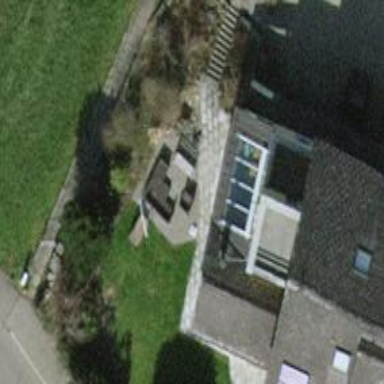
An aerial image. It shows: Terrace building.